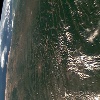
Label: land